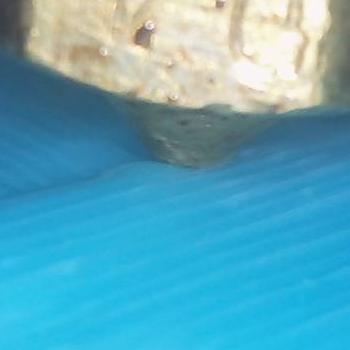
Flow rate: 238%